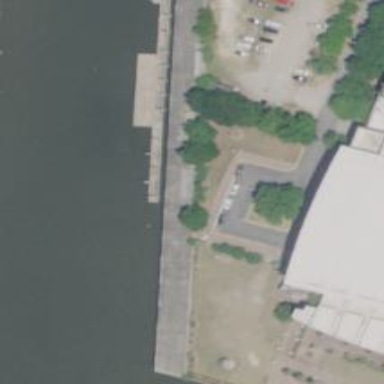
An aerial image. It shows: Dock by the waterway.